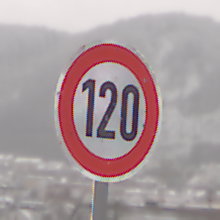
Verkehrszeichen: Geschwindigkeit120
Umgebung: Outdoor, Nature
Tageszeit: Midday
Wetter: Overcast
Licht: Natural
Jahreszeit: Winter
Kontrast: LowContrast